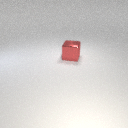
large red metal cube